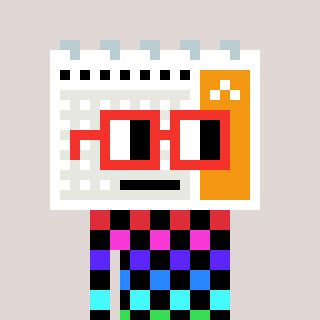
a pixel art character with square red glasses, a calendar-shaped head and a peachy-colored body on a warm background